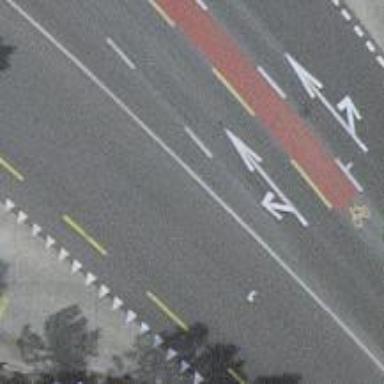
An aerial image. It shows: Primary highway with asphalt surface. There is separate cycle lane and sidewalk.